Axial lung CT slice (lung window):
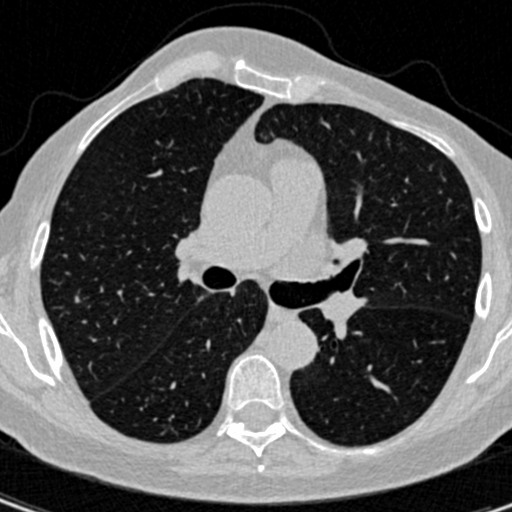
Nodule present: no